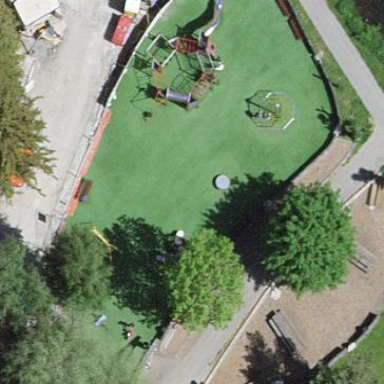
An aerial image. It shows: Playground area for leisure activities on the land.